Question: I am trying to figure out if it is possible to use Visual Studio 2012 as a full linux development suite. I know this is not the regular question here but work with me. What i have so far is the ability to use Visual Studio as a text editor to edit inside a virtual machine of Linux running on my computer.
The way that I have done this is to set up a permanent ssh portal that acts as as a hard drive in my windows. I have done this using a program called WebDrive:

So that is cool, it means I have the ability to fully view my Linux c++ project from Visual Studio. This provides all of the cool c++ editing things that i like about visual studio.
Basically what I have now is a heavy glorified text editor.
What I would like to do is get the whole 'shabam' working.
Is it possible? The code is built with cmake and g++ compiler?
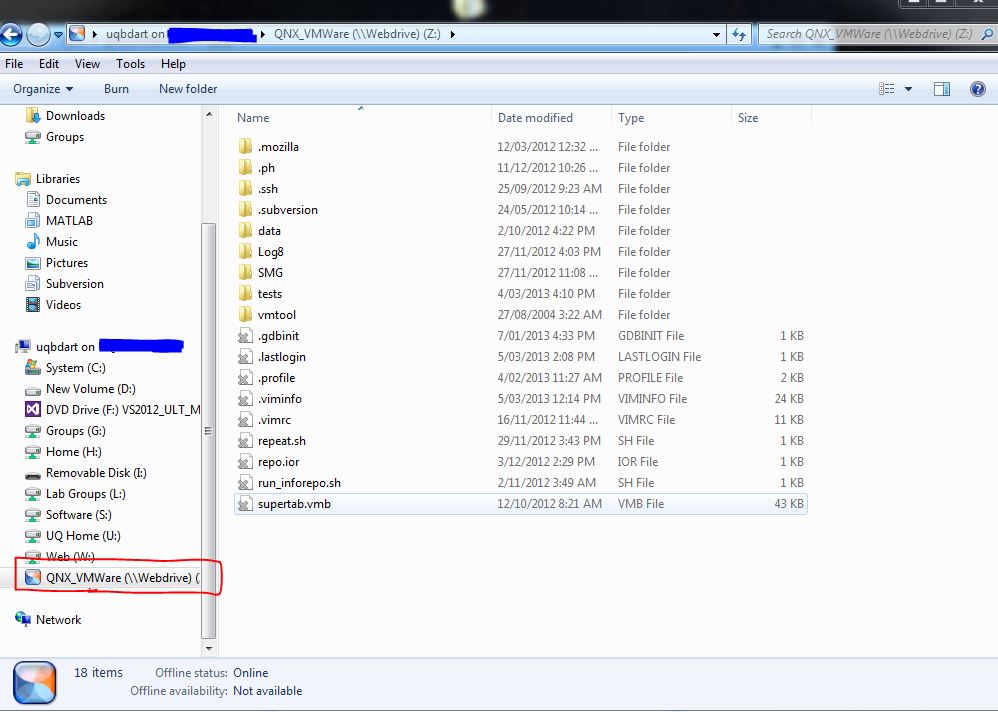
Answer: Your best bet would be <URL>. WinGDB allows working within VS studio and compiling on a remote Linux machine directly. Full step through debugging within VS is supported. For DLLs you can attach to remote process running on your Linux build server within VS. Great solution for working within the kinder VS dev environment but still having the full power of the Linux dev stack. Auto-generation of makefiles via VS project files too. Hope this helps.